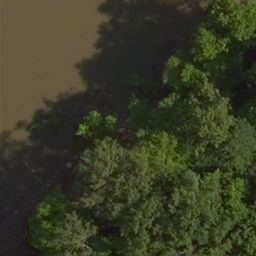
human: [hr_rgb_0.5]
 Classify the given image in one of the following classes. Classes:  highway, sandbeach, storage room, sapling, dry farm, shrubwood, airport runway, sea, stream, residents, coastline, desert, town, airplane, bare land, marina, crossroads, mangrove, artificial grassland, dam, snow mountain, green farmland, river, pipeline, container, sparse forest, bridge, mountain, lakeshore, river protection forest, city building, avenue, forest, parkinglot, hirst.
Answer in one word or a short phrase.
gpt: river protection forest